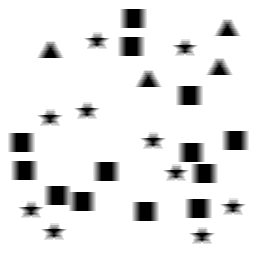
Squares: 13
Triangles: 4
Stars: 10
Total shapes: 27